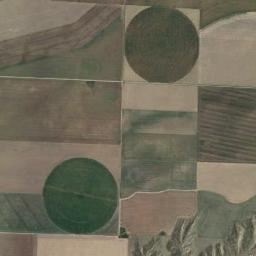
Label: circular_farmland